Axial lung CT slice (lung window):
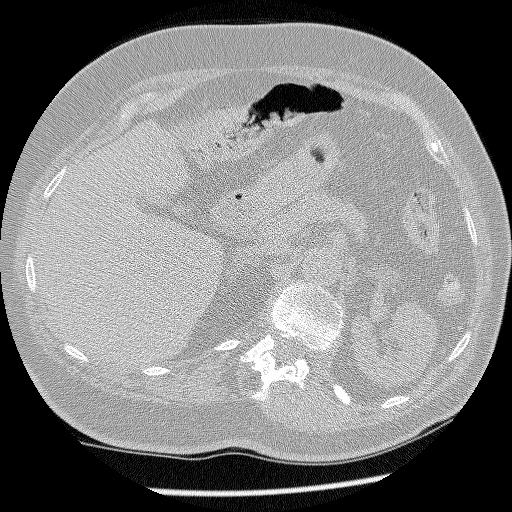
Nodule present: no